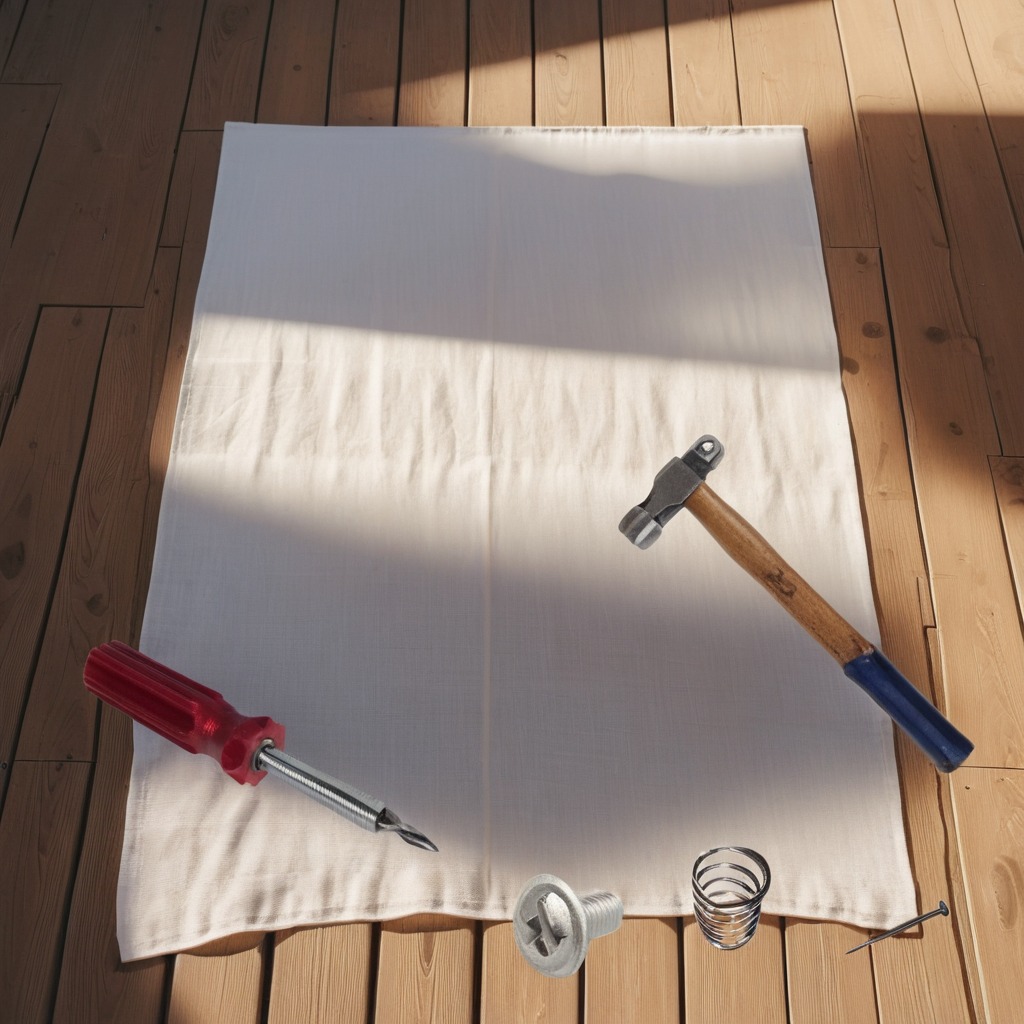
A metal machine screw, a hammer, an iron nail, a coiled metal spring, and a screwdriver are lying on the wooden table.